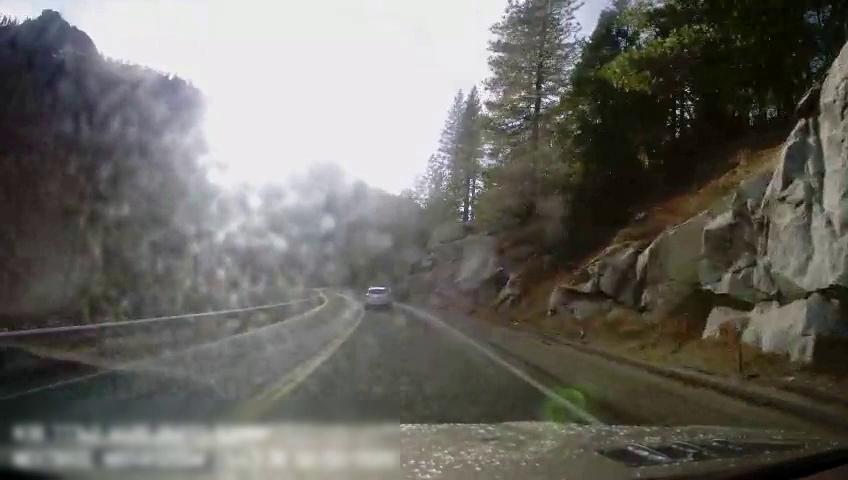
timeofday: Day
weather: Sunny
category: Drivable Space
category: Vehicles | Car
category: Lanes | Opposite Lane
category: Lanes | Current Lane
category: Lanes | Current Lane
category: Lanes | Current Lane